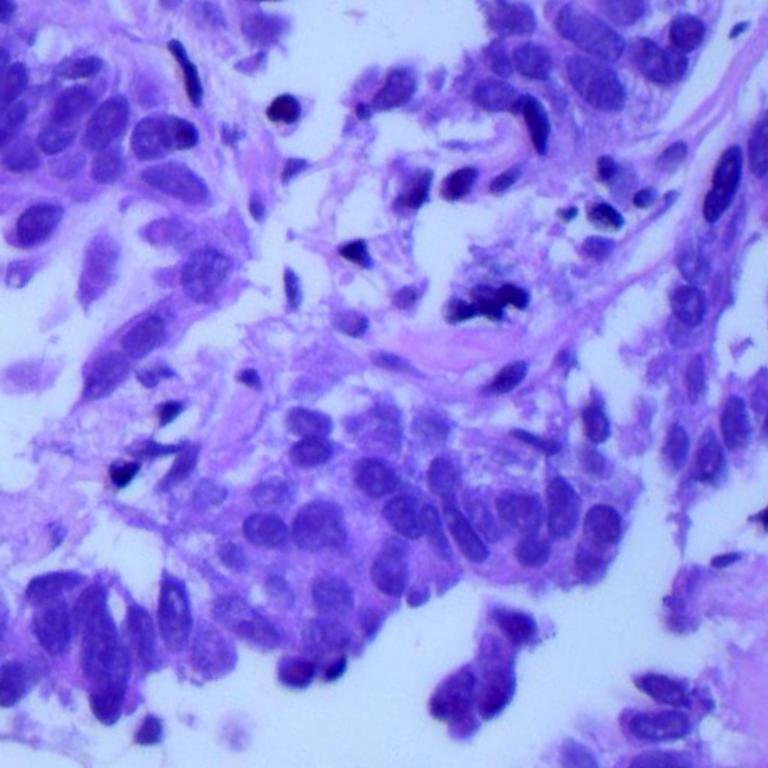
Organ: lung
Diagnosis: adenocarcinomas